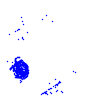
Particle: pion